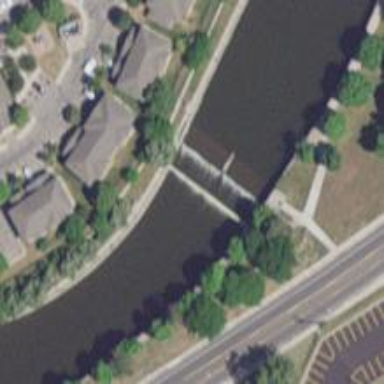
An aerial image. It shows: Weir along the waterway.